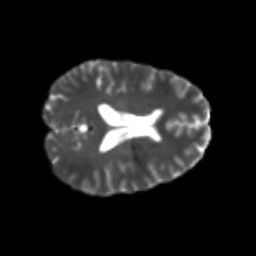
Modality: T2w
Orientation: axial
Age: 26
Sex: female
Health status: healthy
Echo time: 0.074 s